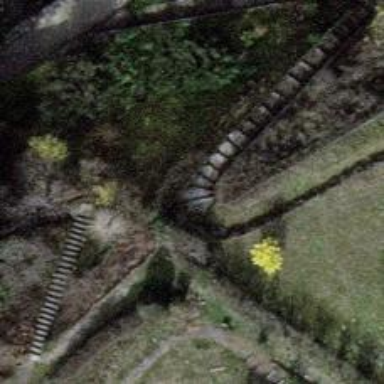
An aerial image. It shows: Set of steps on the road.